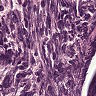
Metastatic tissue present: no